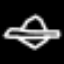
Label: airplane